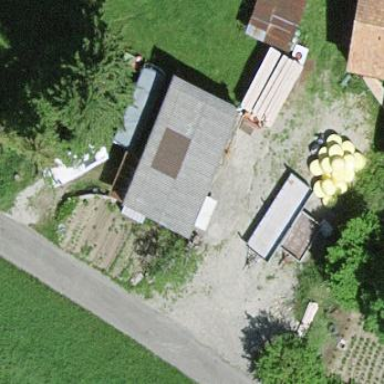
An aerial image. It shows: Garage building.